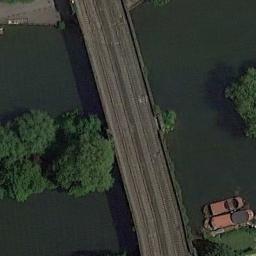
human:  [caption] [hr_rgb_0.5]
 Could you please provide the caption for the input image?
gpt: A bridge is built on a dark green river and the river has two channel bars, And two boats docked on both sides of the river .

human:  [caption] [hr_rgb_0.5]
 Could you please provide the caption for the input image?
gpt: Most of the area the bridge crosses is bare land .

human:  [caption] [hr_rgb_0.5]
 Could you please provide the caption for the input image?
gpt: There is a bridge with two boats over the river next to some trees .

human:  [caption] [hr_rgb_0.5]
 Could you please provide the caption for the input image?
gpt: A bridge connects the land on both sides of the turquoise water  Two boats are parked on the bank of the river  There are several small islands in the middle of the river .

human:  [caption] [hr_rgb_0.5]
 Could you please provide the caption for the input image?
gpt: Many green plants are under the bridge .